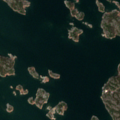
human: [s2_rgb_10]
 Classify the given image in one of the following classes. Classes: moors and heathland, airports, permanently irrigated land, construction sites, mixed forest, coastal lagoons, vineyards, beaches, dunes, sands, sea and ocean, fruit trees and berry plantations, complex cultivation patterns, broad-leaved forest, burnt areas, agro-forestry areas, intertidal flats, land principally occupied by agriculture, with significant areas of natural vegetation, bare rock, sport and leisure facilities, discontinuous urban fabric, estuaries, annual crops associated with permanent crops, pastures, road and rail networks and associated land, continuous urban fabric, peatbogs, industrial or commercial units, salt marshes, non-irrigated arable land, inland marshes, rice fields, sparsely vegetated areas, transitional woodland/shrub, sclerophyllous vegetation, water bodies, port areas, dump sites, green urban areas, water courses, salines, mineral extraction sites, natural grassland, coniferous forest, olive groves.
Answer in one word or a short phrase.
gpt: bare rock, sea and ocean